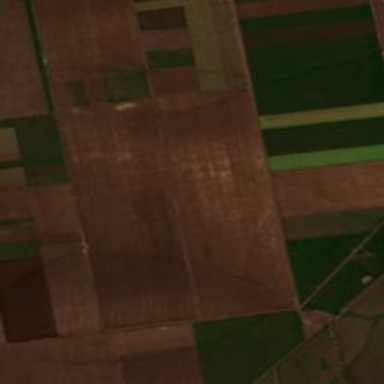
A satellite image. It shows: View of farmland.